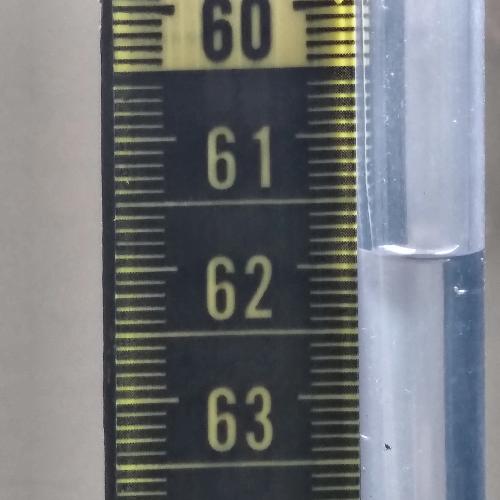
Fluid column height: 61.9 cm